Field crop: tomato
Growth stage: 2
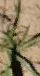
Species: cyperus